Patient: sex M, age 32
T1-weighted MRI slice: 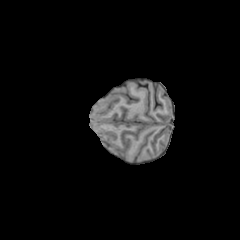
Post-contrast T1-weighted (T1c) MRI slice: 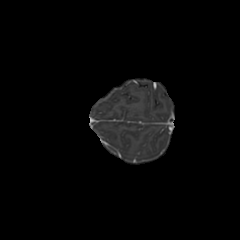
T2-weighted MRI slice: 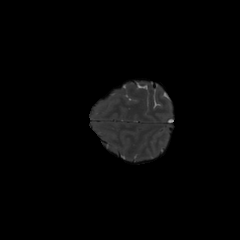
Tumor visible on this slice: no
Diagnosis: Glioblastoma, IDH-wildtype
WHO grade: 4